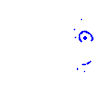
Particle: proton